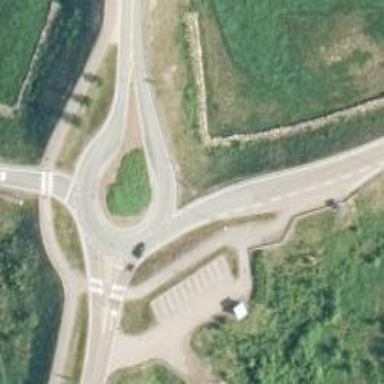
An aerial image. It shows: Tertiary road that leads to roundabout.